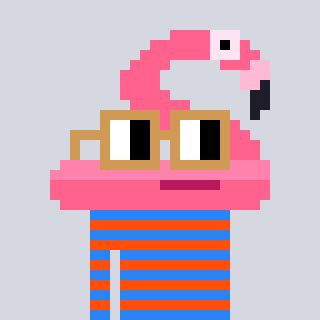
a pixel art character with square brown glasses, a flamingo-shaped head and a orange-colored body on a cool background